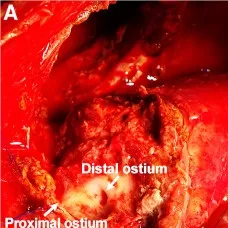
Intraoperative findings and postoperative images. (A) Ruptured CAA.
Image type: medical_photograph (other_medical_photograph)